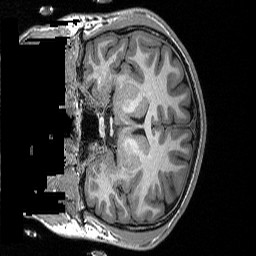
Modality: T1w
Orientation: coronal
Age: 22
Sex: male
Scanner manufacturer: siemens
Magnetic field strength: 3 T
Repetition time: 2.3 s
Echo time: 0.00298 s